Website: walmart
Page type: payment
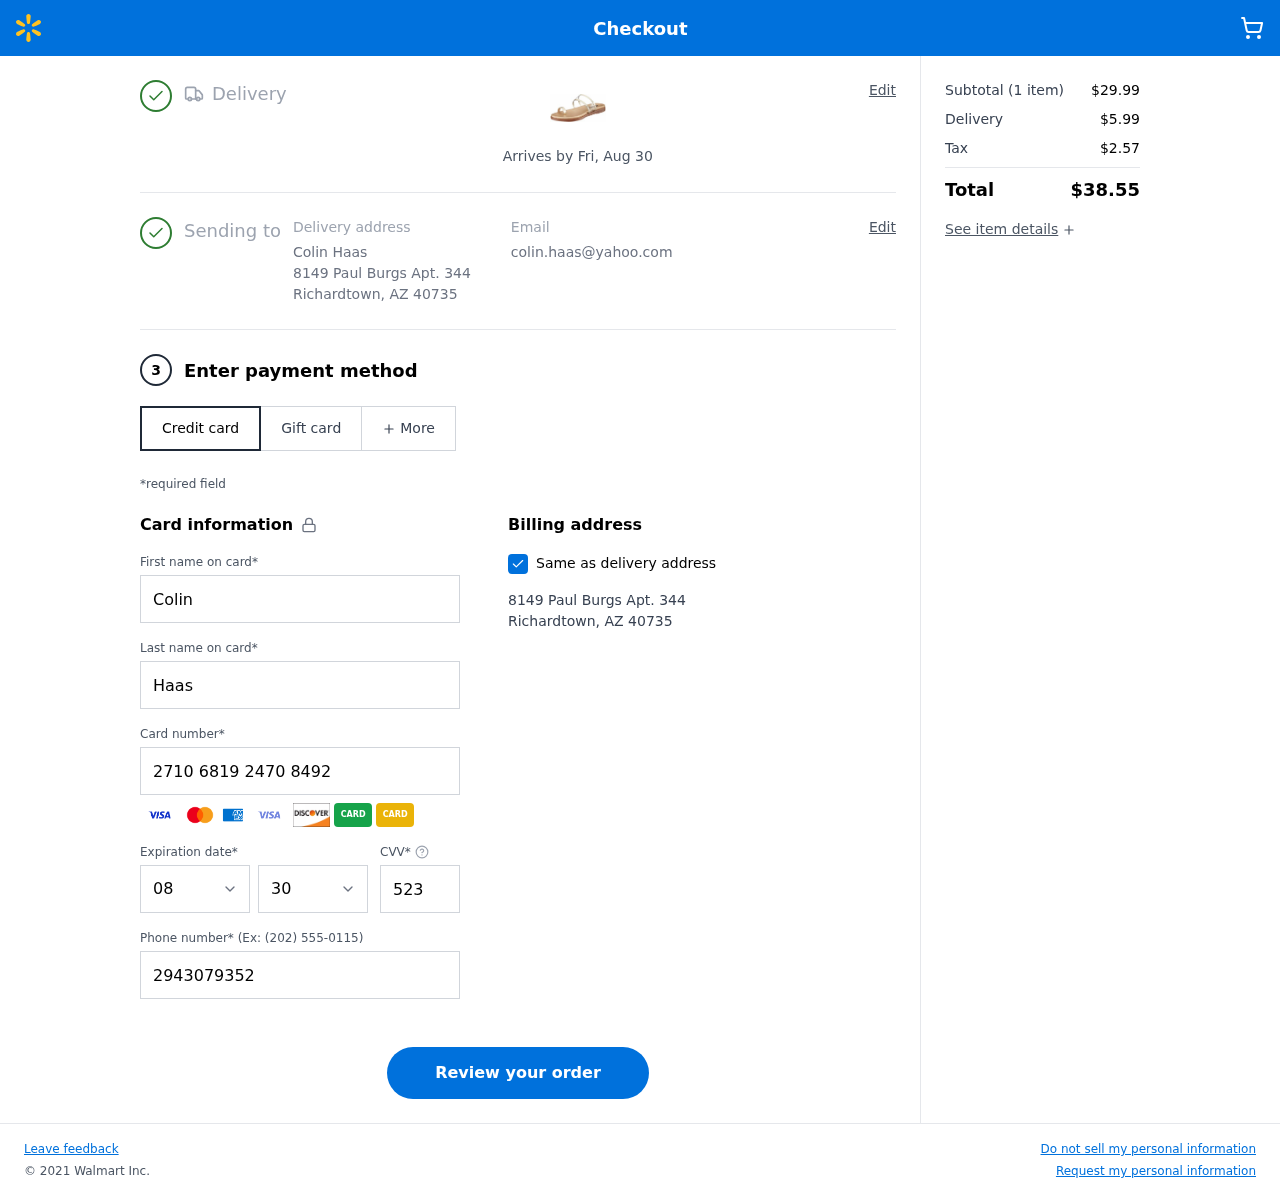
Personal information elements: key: PII_CARD_CVV
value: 523
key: PII_CARD_EXPIRY_MONTH
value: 08
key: PII_CARD_EXPIRY_YEAR
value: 30
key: PII_CARD_NUMBER
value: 2710 6819 2470 8492
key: PII_CITY
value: Richardtown
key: PII_EMAIL
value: colin.haas@yahoo.com
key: PII_FIRSTNAME
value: Colin
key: PII_FULLNAME
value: Colin Haas
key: PII_LASTNAME
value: Haas
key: PII_PHONE
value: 2943079352
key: PII_POSTCODE
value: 40735
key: PII_STATE_ABBR
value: AZ
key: PII_STREET
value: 8149 Paul Burgs Apt. 344
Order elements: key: ORDER_DELIVERY_DATE
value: Arrives by Fri, Aug 30
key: ORDER_NUM_ITEMS
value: (1 item)
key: ORDER_SUBTOTAL
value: $29.99
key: ORDER_SHIPPING_COST
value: $5.99
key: ORDER_TAX
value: $2.57
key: ORDER_TOTAL
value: $38.55